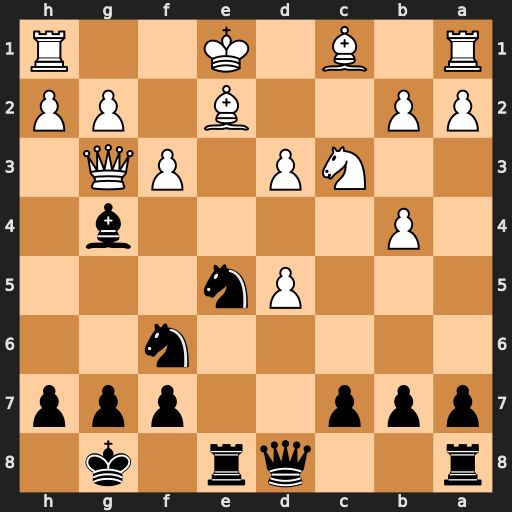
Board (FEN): r2qr1k1/ppp2ppp/5n2/3Pn3/1P4b1/2NP1PQ1/PP2B1PP/R1B1K2R
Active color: b
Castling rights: KQ
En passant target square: -
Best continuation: Nh5 Qxe5 Rxe5